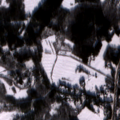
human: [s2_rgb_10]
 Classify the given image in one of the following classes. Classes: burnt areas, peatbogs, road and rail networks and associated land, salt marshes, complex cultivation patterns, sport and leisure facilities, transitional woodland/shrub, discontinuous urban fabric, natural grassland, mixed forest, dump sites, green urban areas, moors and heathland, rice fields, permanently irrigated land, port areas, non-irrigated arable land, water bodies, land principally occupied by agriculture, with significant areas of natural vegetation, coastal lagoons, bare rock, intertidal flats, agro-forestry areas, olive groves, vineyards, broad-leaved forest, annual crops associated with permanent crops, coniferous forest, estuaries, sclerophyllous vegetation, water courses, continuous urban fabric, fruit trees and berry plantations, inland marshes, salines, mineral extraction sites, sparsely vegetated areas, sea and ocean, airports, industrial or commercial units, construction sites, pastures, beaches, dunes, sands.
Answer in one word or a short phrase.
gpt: discontinuous urban fabric, non-irrigated arable land, broad-leaved forest, mixed forest, sea and ocean